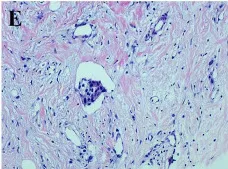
Histopathologic Examinations of the Primary Tumor Focus in the Left Breast and the Right Breast Before Operation. (C-E) HE-stained images of the tumor focus on the right breast (40x).
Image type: pathology (h&e)